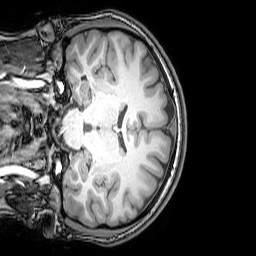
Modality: T1w
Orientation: coronal
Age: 23
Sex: male
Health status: healthy
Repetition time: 0.081 s
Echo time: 0.037 s